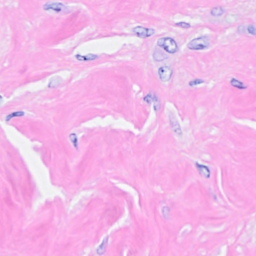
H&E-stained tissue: Breast